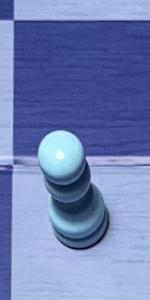
Label: Pawn_White